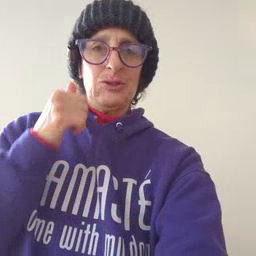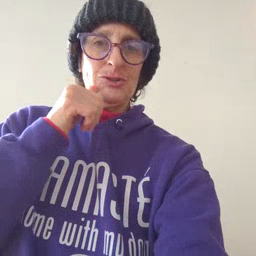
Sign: girl